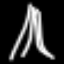
Label: The Eiffel Tower